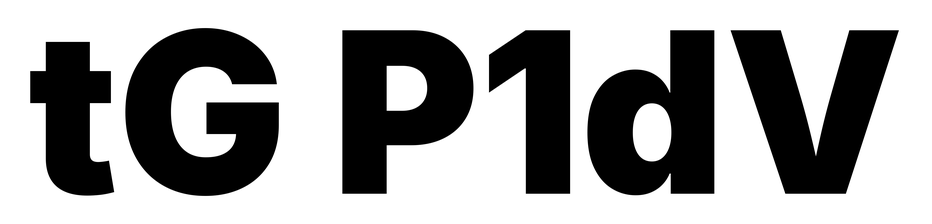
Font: Inter_Black